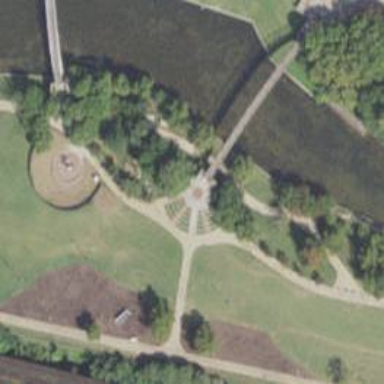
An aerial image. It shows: Historic memorial.